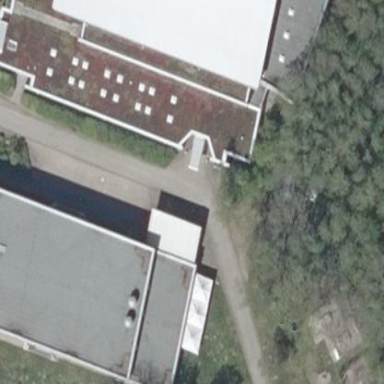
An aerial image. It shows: Building dedicated to shooting sports.